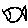
Label: fish